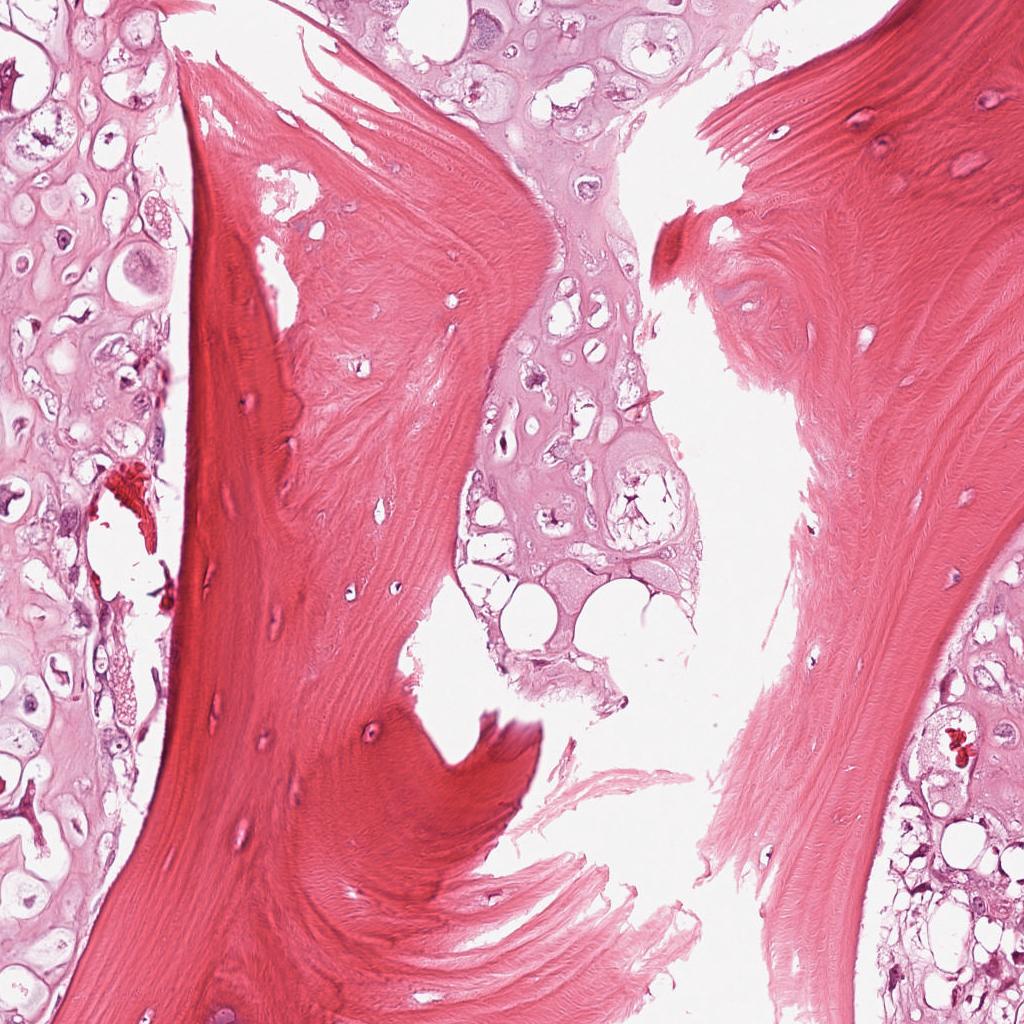
Label: Viable